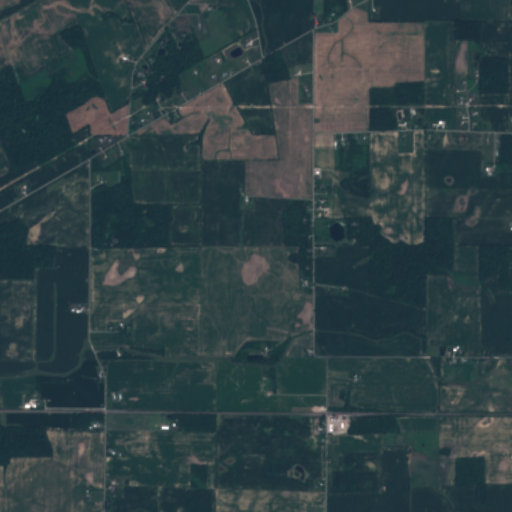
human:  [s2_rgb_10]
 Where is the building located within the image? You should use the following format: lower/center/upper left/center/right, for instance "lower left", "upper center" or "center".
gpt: The building is located in the lower left of the image.
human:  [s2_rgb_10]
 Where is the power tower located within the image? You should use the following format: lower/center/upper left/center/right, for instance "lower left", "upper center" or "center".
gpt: There is no power tower in the image.